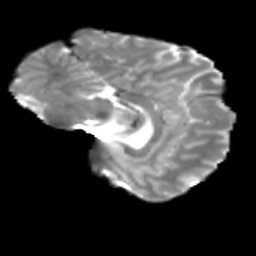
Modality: T2w
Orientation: sagittal
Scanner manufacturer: siemens
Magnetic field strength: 3 T
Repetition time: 4 s
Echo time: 0.0594 s